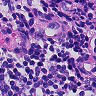
Metastatic tissue present: no